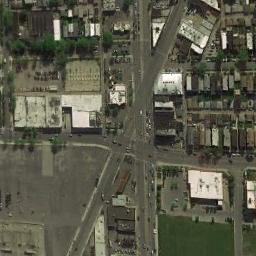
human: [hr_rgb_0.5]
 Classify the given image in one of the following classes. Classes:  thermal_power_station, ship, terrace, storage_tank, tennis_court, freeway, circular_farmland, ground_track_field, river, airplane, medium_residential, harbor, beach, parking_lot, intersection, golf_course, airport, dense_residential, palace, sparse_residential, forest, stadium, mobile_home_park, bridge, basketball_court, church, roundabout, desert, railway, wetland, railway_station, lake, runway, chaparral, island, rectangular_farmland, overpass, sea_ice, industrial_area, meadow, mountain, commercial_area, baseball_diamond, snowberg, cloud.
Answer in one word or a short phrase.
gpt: intersection